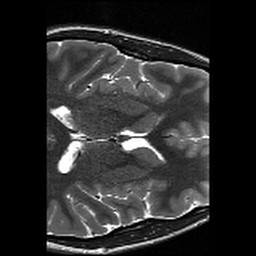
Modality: T2w
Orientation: axial
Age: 24
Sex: female
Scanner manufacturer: siemens
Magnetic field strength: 3 T
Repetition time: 13.15 s
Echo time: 0.082 s